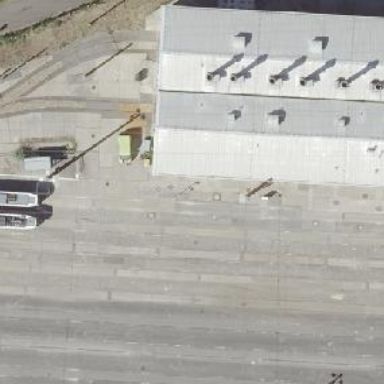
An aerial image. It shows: Tram railway tunnel passing through building's service yard.